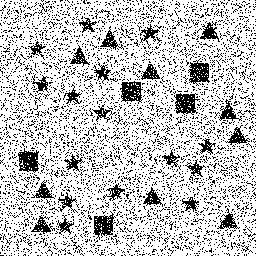
Squares: 5
Triangles: 10
Stars: 15
Total shapes: 30